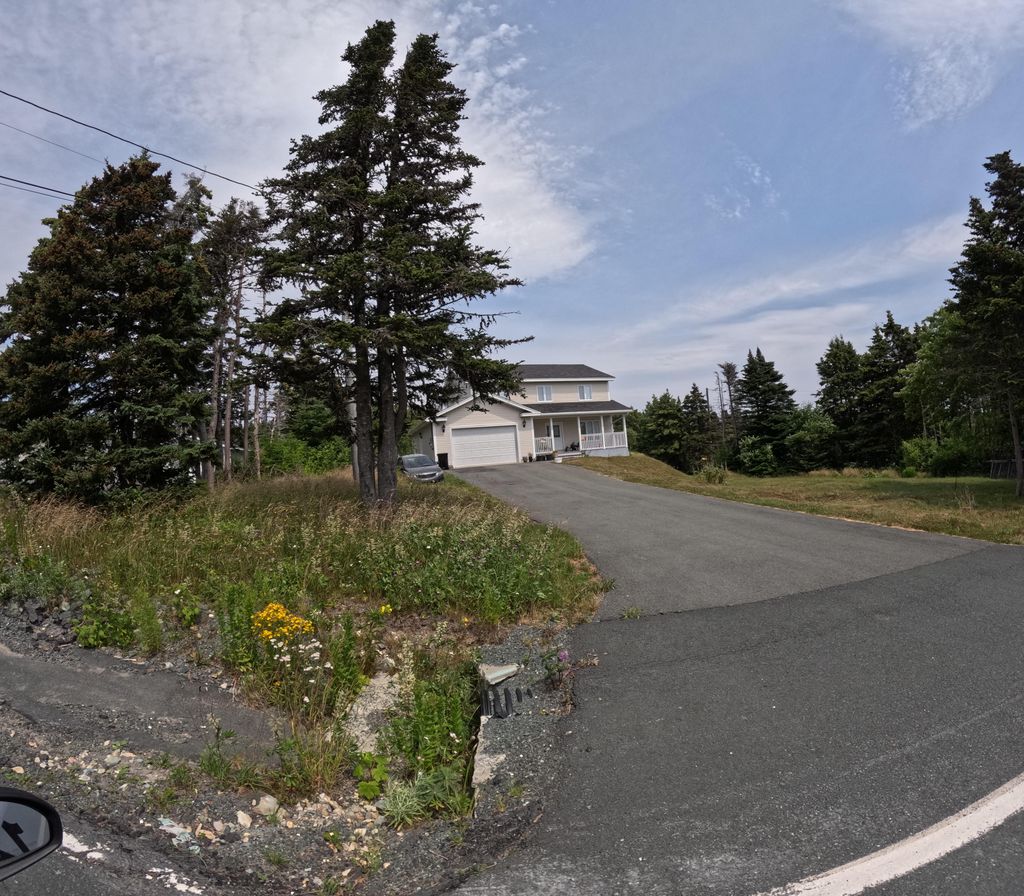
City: st_johns